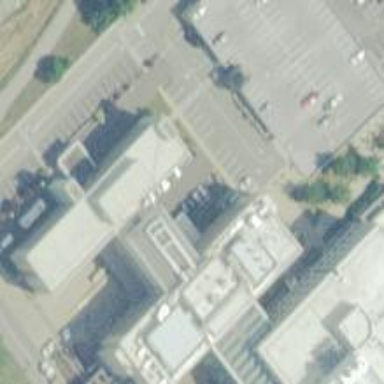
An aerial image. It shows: Government office.